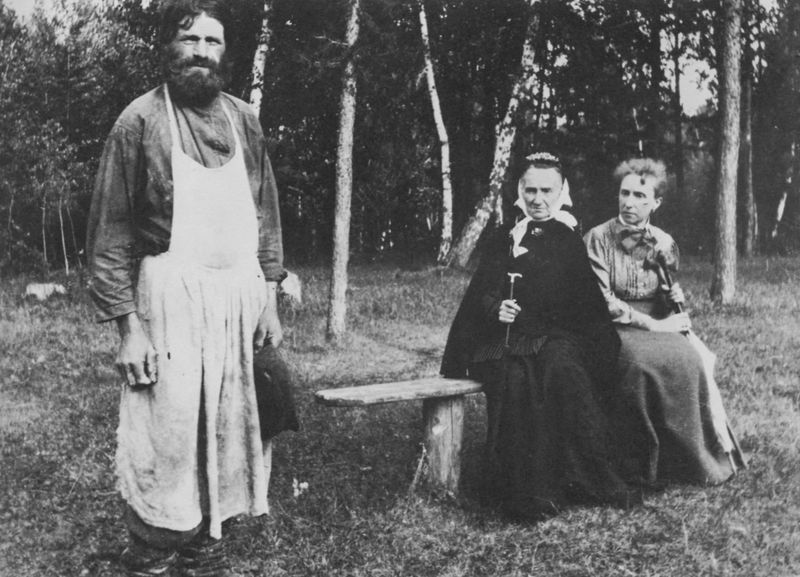
Titel: Gärtner
Künstler: Russischer Photograph
Schlagwörter: baum, blätter, dunkel, himmel, mann, schurz, weiß, baumstämme, bäume, frauen, sitzen, blume, damen, frau, grau, hell, holz, hut, kleid, kleider, licht, schwarz, symbol, dame, gras, rasen, wiese, rock, bart, gesichter, hemd, mütze, alte, arm, bärtig, gesicht, kleidung, stehen, bildnis, gruppenportrait, gruppenporträt, hände, portrait, porträt, baumstamm, birke, birken, natur, kirche, land, gewand, haare, kutte, sitzend, familie, blatt, wald, arbeit, stock, schürze, sitz, gehstock, röcke, russland, spazieren, bank, kopftuch, bauer, foto, fotografie, photographie, religion, lichtung, schwarzweiss, stöcke, furcht, nonne, spazierstock, photo, wäldchen, holzbank, waldstück, fotographie, spaten, baumstumpf, osten, photografie, sähen, pietismus, waldlichtung, ekel, familienfoto, ablehnung, familienphoto, herbstmilch, russischer photographie, schwalm